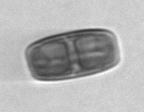
Label: Ephemera